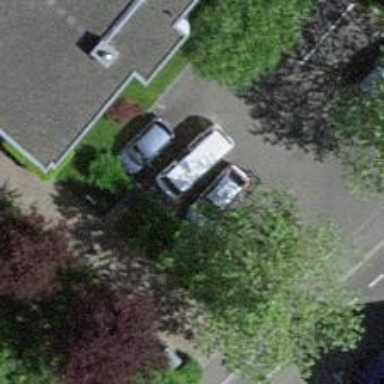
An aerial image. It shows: Car sharing facility.